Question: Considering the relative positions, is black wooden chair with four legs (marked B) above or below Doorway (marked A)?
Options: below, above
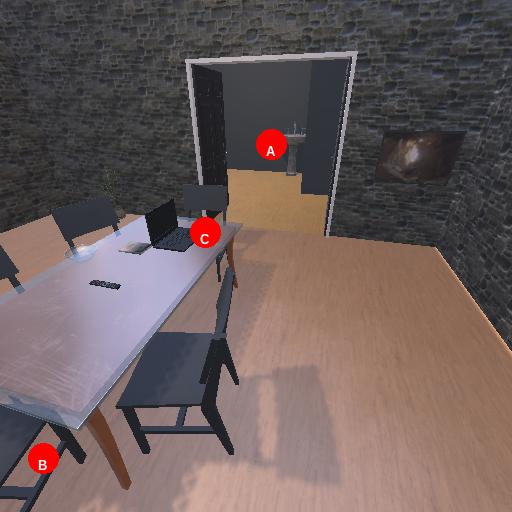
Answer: below